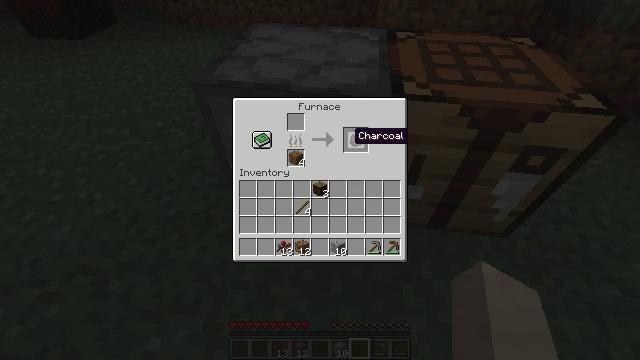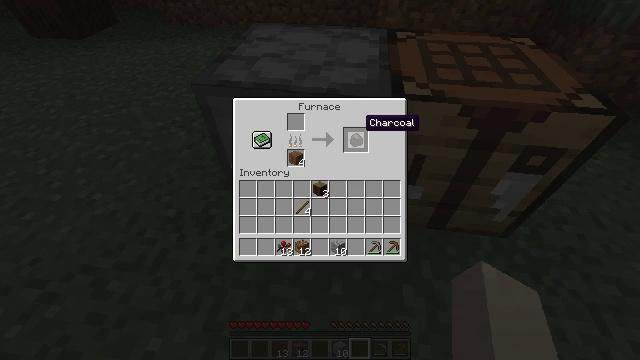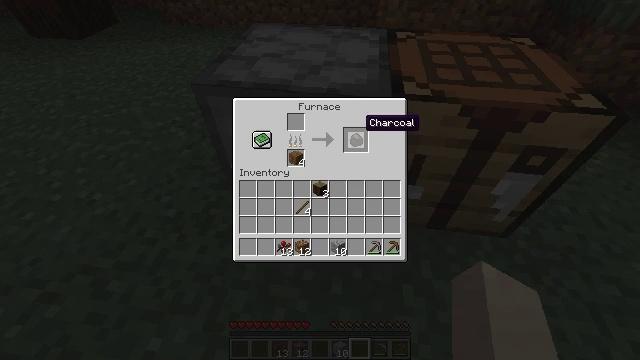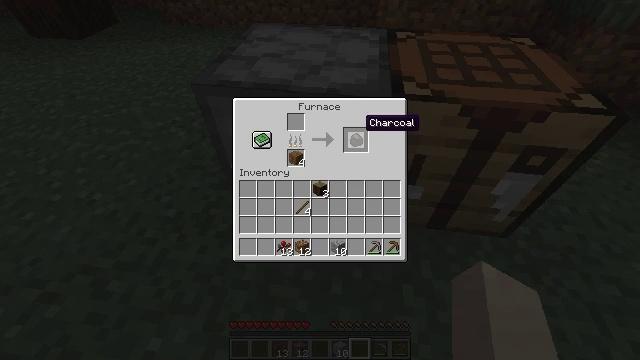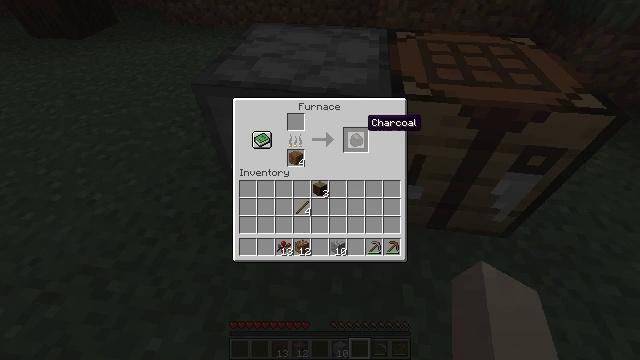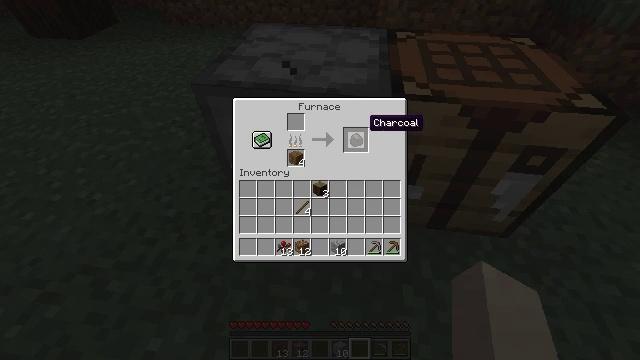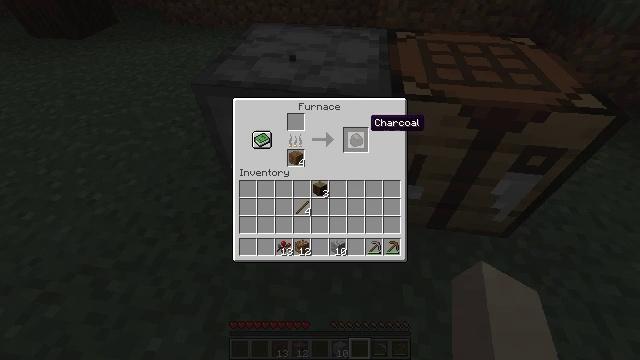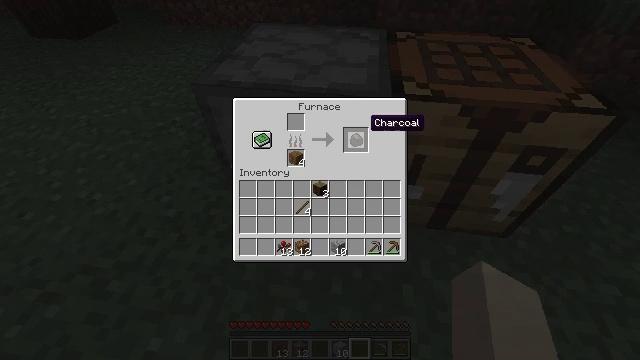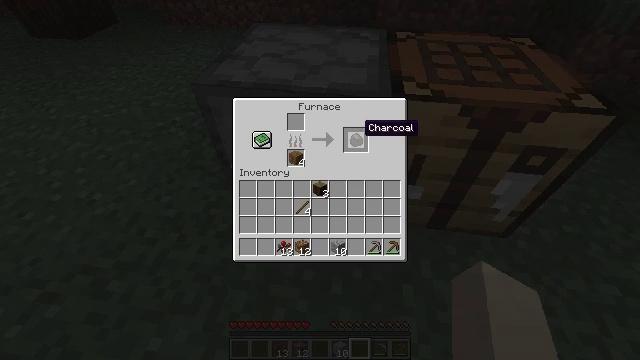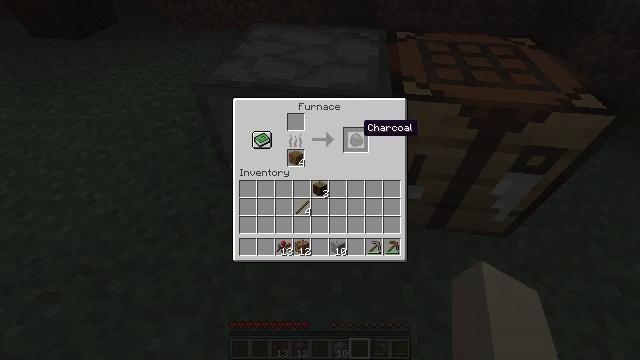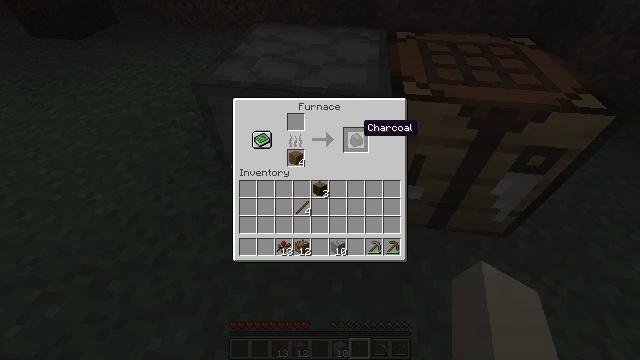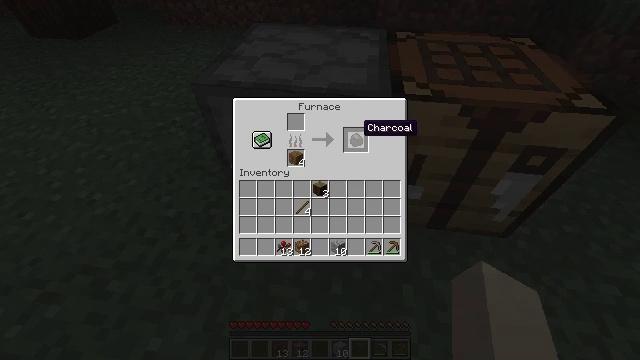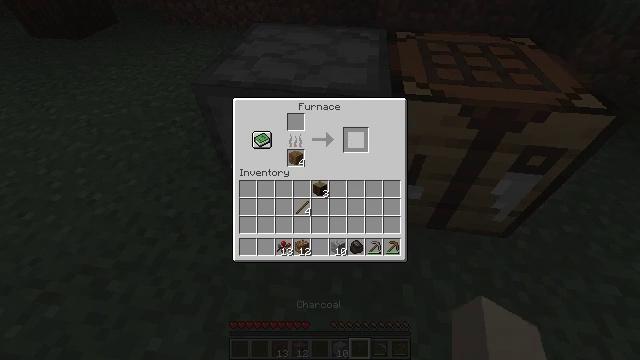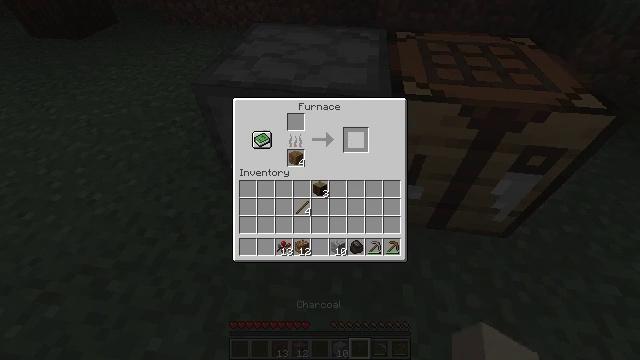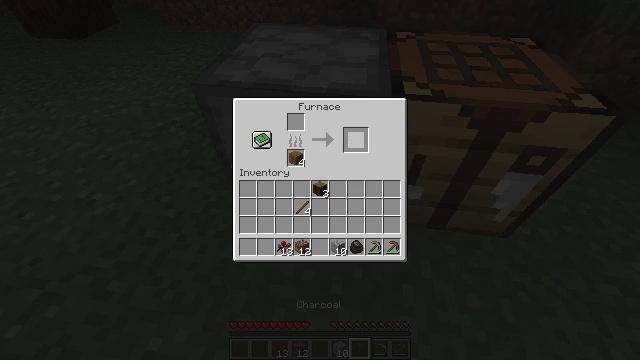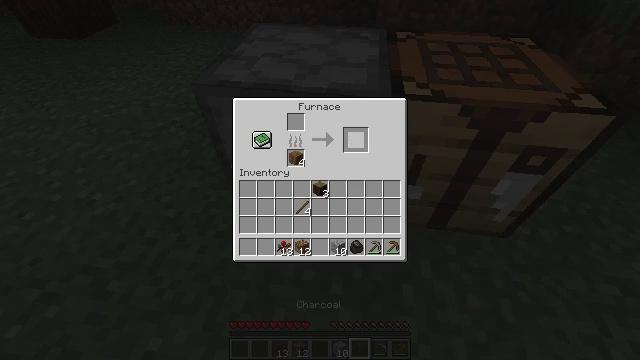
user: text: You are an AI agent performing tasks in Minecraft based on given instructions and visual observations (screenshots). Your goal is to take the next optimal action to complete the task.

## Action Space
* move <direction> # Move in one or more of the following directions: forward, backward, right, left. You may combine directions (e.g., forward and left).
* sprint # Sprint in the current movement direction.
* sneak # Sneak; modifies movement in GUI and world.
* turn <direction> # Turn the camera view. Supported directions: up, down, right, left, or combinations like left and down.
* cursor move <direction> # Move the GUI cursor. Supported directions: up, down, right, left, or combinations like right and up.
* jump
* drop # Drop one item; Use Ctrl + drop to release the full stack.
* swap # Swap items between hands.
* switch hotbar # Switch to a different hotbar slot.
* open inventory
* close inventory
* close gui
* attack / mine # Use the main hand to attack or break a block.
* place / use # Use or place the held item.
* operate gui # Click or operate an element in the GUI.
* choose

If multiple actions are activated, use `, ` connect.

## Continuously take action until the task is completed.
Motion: motion action
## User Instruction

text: Use logs and furnace to produce charcoal.
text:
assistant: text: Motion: cursor move right and up
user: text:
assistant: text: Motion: no_op
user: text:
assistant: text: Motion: no_op
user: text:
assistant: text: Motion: no_op
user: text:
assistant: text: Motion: no_op
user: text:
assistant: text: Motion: no_op
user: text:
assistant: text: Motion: sneak
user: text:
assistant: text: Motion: sneak
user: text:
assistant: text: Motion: sneak
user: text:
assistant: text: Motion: sneak
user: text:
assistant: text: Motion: sneak
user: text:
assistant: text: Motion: sneak, choose
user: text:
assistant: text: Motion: sneak, choose
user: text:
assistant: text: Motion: sneak, choose
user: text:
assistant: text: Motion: sneak
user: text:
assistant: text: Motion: sneak, close inventory
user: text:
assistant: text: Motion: close inventory